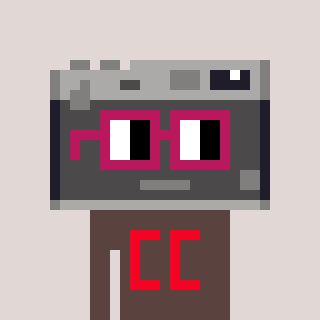
a pixel art character with square dark red glasses, a camera-shaped head and a darkbrown-colored body on a warm background